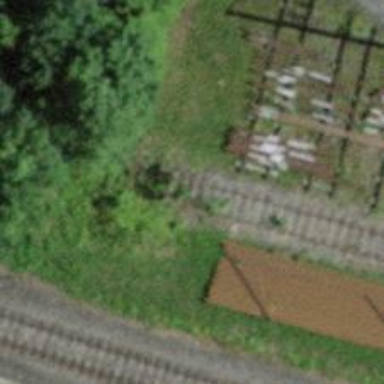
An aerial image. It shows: Railway buffer stop.